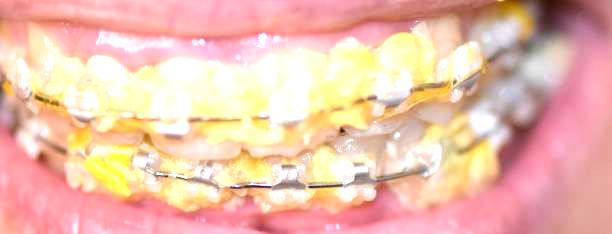
Condition: Calculus